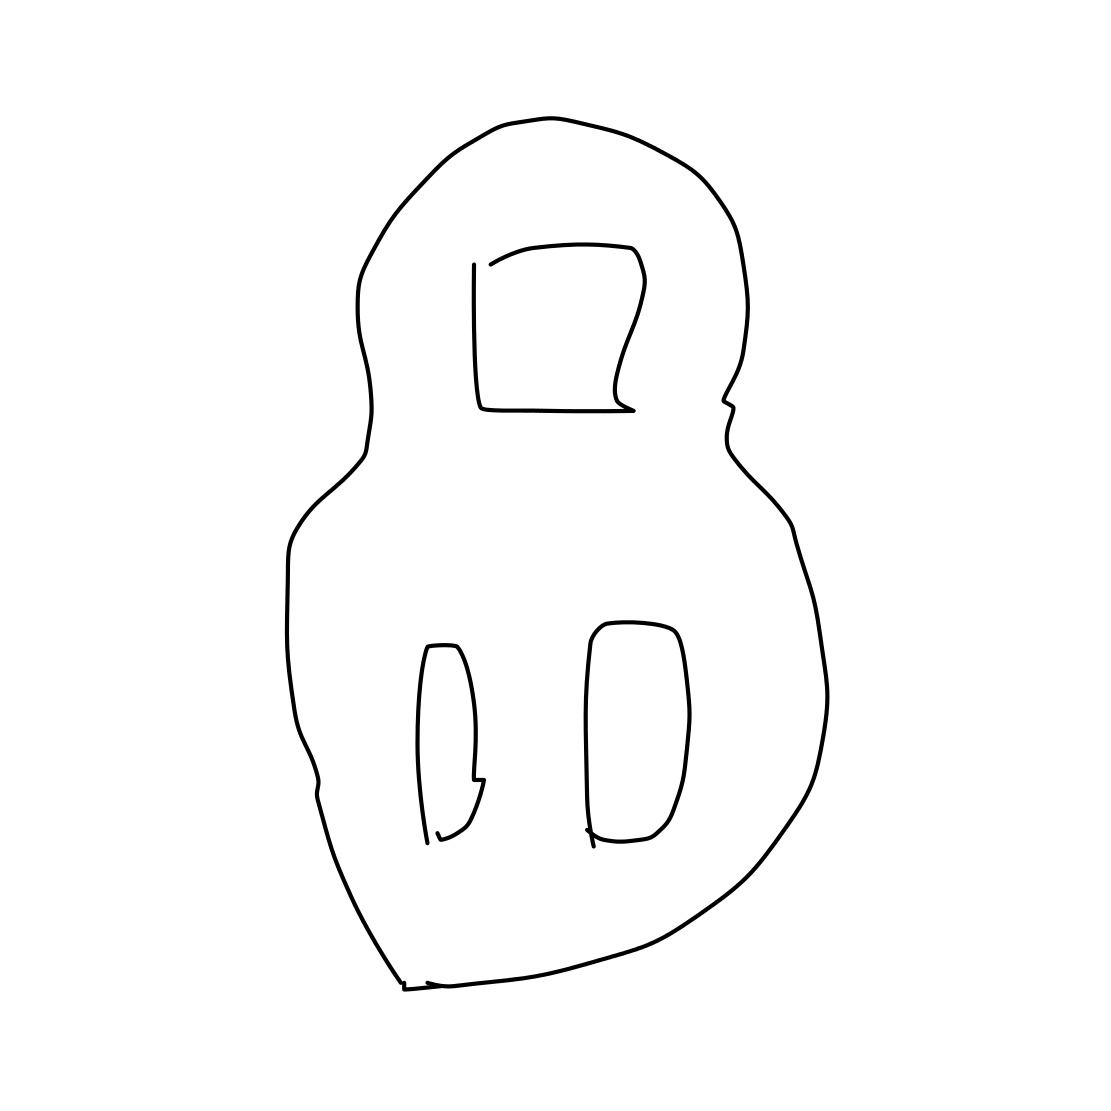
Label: parking meter